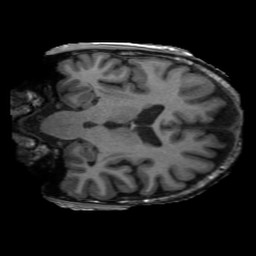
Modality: T1w
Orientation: coronal
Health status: ill
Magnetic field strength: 3 T